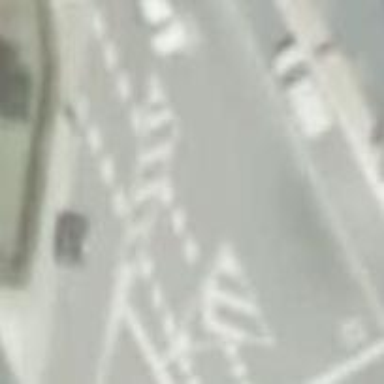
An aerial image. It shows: Road crossing with traffic signals.